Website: walmart
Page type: address-validator
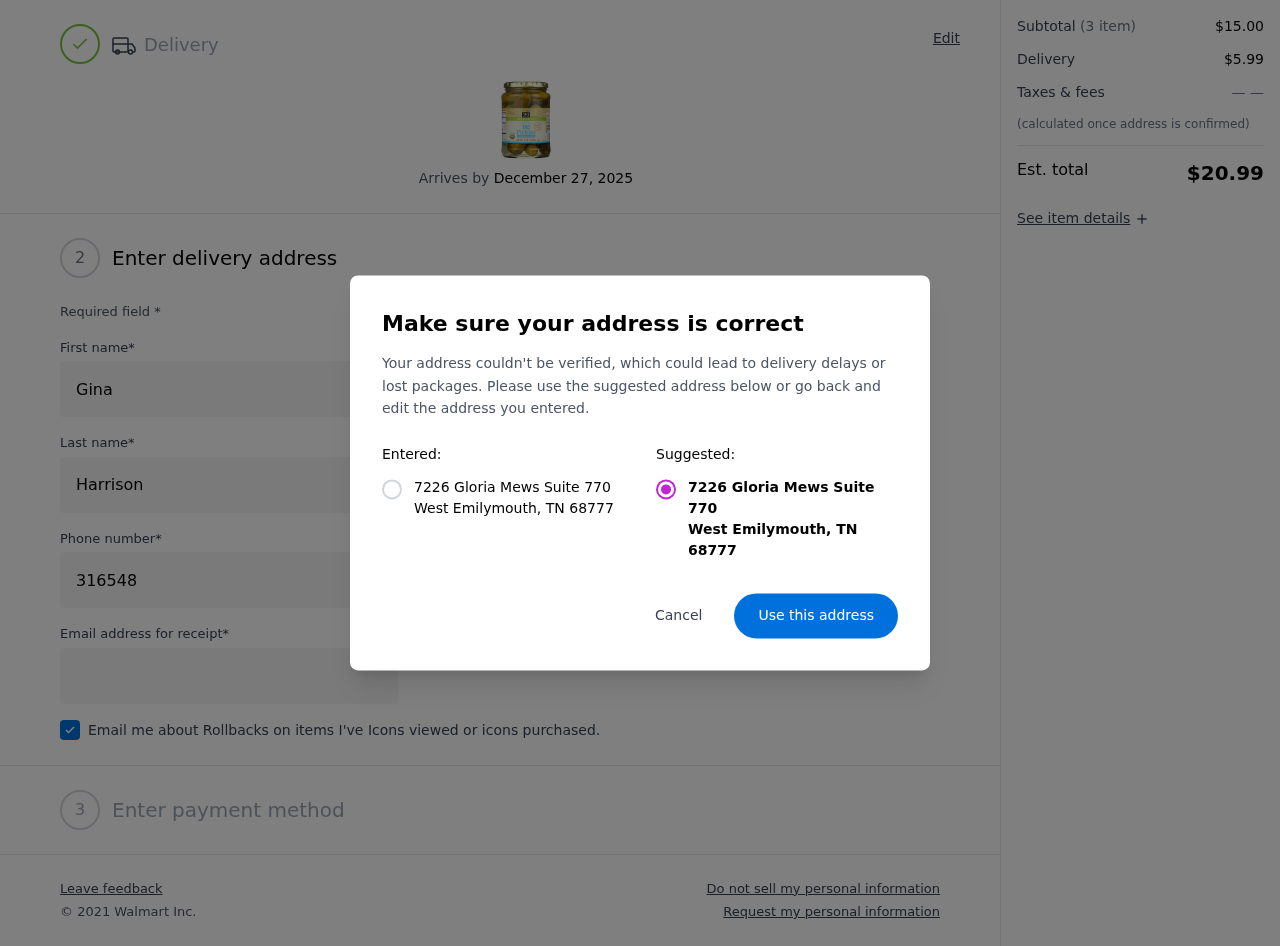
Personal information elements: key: PII_CITY
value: West Emilymouth
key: PII_POSTCODE
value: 68777
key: PII_STATE_ABBR
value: TN
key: PII_STREET
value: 7226 Gloria Mews Suite 770
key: PII_FIRSTNAME
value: Gina
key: PII_LASTNAME
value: Harrison
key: PII_STREET2
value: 6704 Aguilar Square Apt. 953
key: PII_PHONE
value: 3165488078
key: PII_EMAIL
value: gina.harrison@yahoo.com
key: PII_POSTCODE_FULL
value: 68777
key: PII_POSTCODE_NUMERIC
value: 68777
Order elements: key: ORDER_DELIVERY_DATE
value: December 27, 2025
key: ORDER_SUBTOTAL
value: $15.00
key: ORDER_SHIPPING_COST
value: $5.99
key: ORDER_TOTAL
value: $20.99